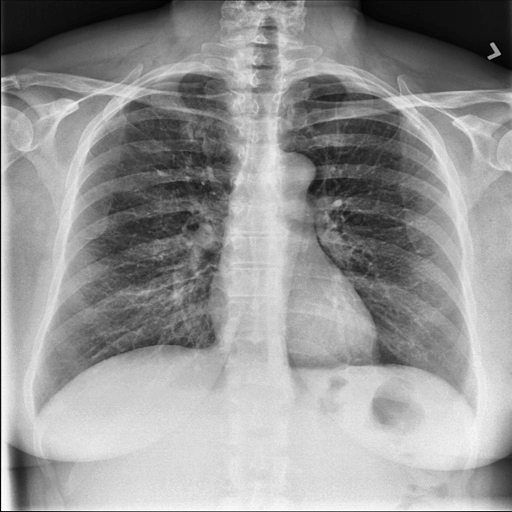
Finding: NORMAL